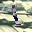
Label: 1